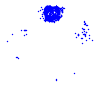
Particle: kaon